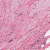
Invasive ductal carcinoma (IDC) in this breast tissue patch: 0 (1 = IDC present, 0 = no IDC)